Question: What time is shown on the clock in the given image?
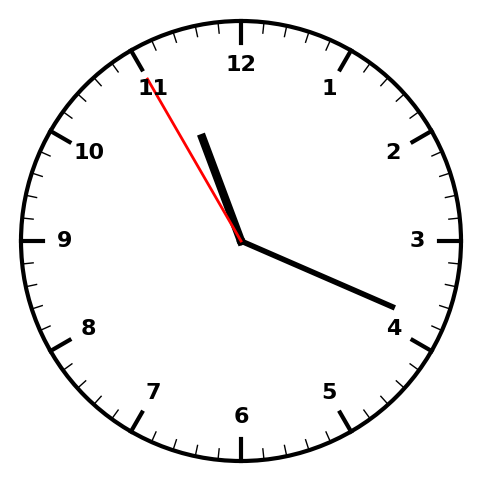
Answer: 11:18:55